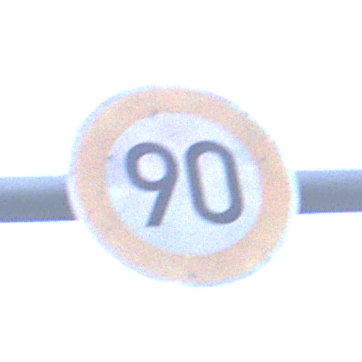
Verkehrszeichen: Geschwindigkeit90
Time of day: SunriseSunset
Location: Outdoor (Nature)
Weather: PartlyCloudy
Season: NotSpecified
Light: Natural